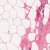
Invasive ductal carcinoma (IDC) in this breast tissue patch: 0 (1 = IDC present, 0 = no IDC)